Platform: macOS
Application: Chrome
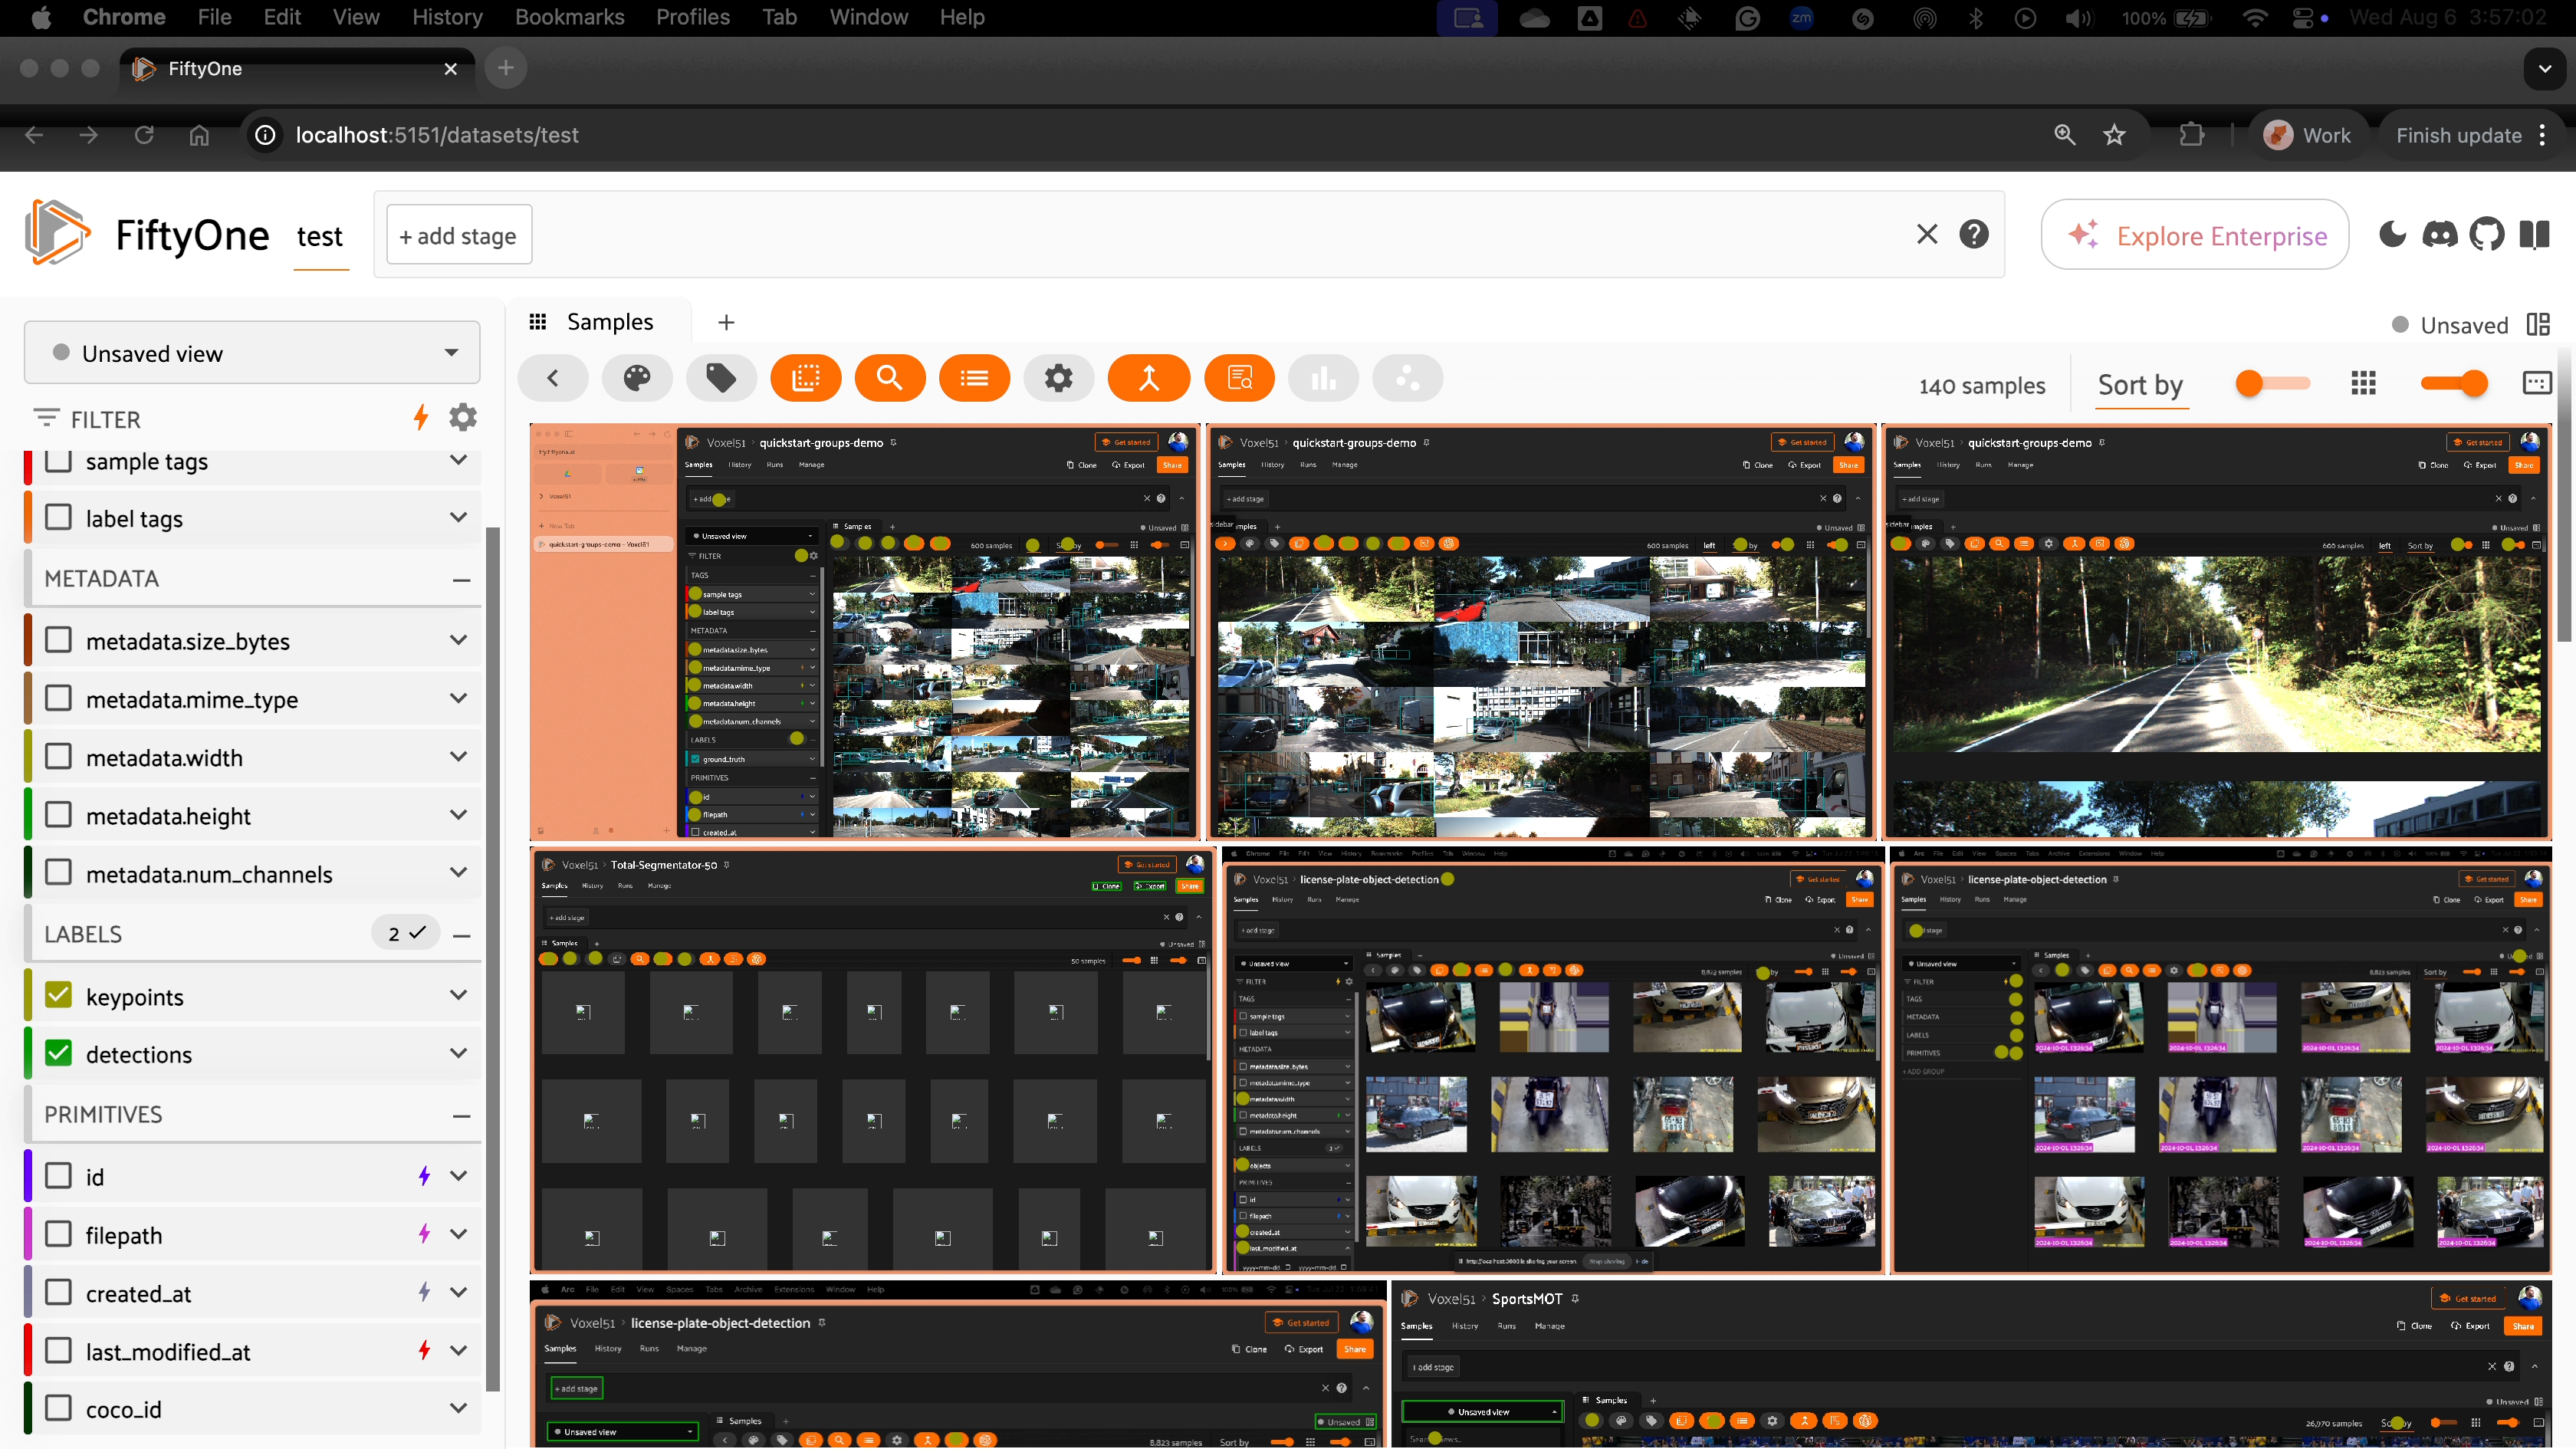
task_description: Reset zoom for samples in the samples panel
action_type: click
element_info: Icon
steps_since_start: 1